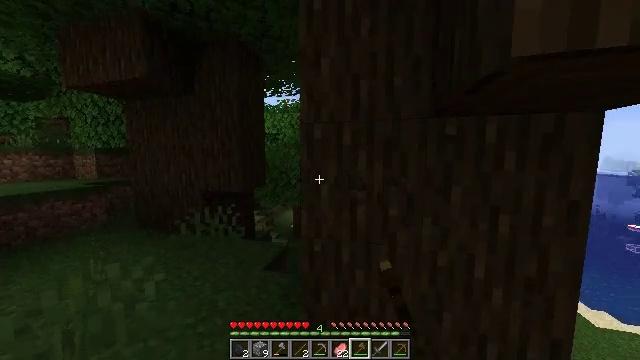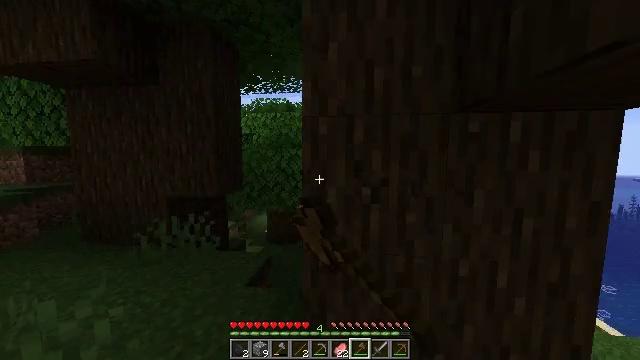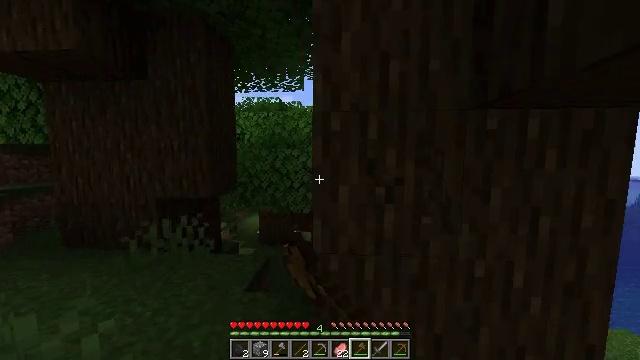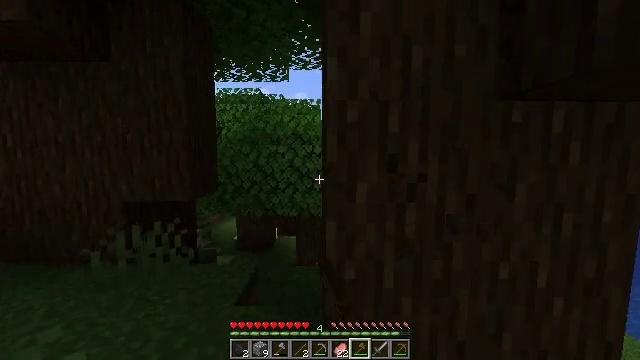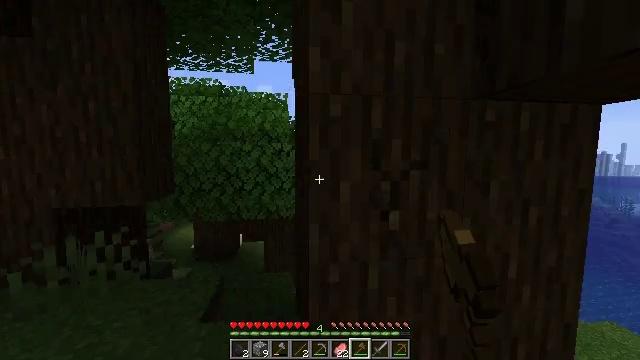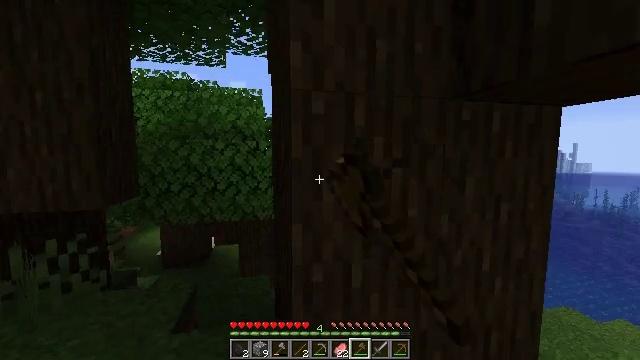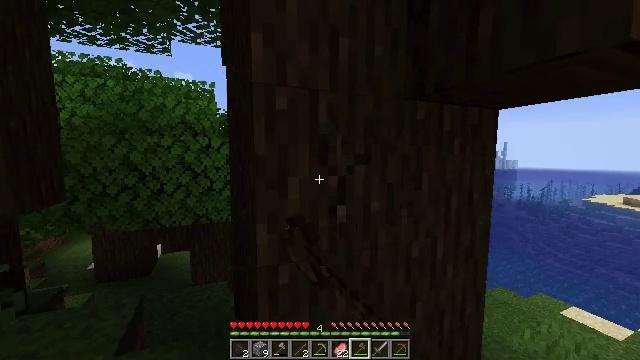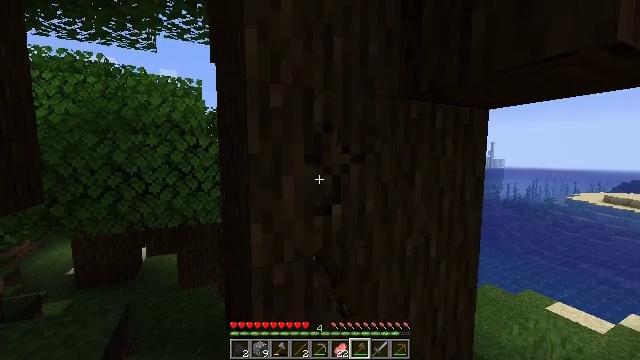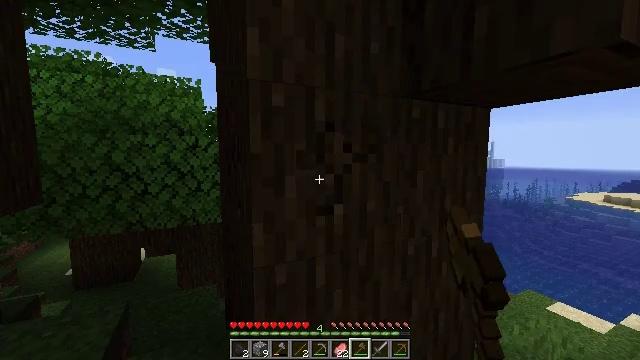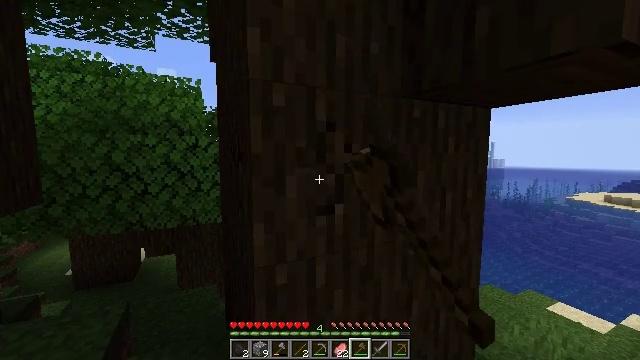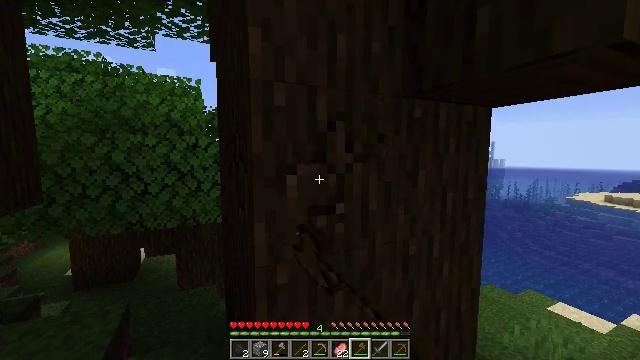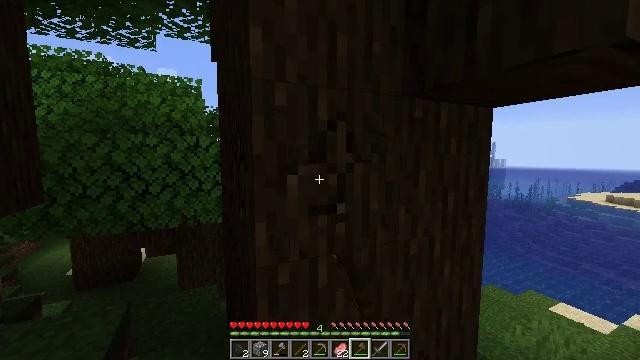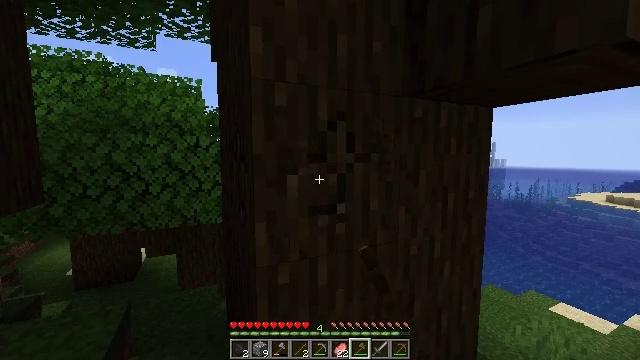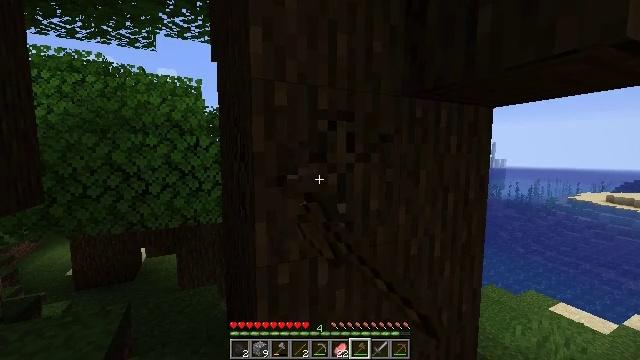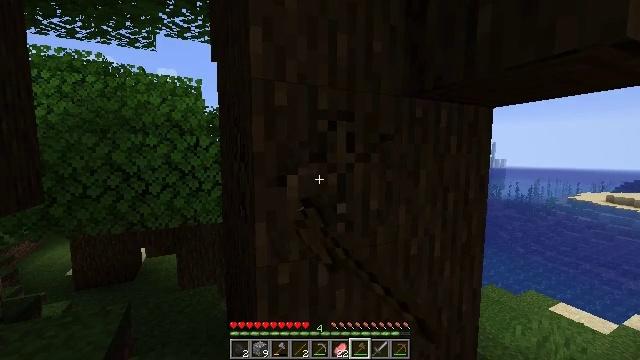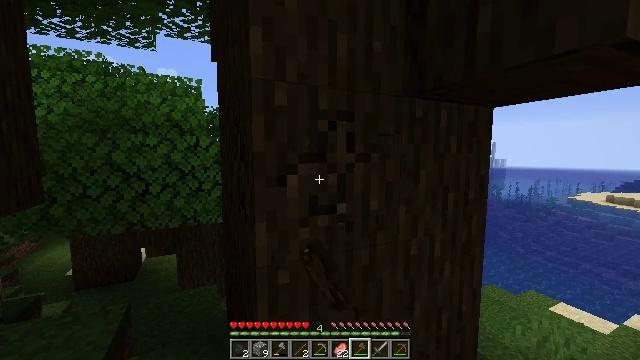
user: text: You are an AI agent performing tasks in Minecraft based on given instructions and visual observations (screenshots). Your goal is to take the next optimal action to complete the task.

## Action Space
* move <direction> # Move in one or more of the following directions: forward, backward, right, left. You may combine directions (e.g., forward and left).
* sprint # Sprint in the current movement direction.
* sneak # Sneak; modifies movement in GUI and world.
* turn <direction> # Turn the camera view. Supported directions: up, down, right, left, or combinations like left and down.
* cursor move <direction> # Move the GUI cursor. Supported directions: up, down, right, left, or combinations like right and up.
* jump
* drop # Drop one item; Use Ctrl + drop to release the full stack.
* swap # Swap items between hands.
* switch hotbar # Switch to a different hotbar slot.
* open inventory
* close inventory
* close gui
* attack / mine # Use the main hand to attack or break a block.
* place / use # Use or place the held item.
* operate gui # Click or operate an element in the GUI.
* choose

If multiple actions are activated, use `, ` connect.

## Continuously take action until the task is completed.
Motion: motion action
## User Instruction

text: Chop down the dark oak log.
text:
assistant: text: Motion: move forward and move left, turn right, attack / mine
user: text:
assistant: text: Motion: move left, turn right, attack / mine
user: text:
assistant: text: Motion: turn right, attack / mine
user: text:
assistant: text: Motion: turn right, attack / mine
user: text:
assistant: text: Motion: turn right, attack / mine
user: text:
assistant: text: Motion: turn right, attack / mine
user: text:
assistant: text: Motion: turn right, attack / mine
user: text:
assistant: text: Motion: attack / mine
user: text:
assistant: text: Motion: attack / mine
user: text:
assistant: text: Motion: attack / mine
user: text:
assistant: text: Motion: attack / mine
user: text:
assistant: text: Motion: attack / mine
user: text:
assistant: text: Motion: attack / mine
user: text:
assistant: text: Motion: attack / mine
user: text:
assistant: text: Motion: attack / mine
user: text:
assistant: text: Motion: attack / mine
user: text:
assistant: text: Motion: attack / mine
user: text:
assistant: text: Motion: attack / mine
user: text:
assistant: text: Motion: attack / mine
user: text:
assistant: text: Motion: attack / mine
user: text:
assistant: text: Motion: attack / mine
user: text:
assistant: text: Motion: attack / mine
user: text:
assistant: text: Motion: attack / mine
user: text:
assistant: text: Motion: attack / mine
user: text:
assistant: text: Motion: attack / mine
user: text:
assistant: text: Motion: attack / mine
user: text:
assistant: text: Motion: attack / mine
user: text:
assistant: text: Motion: attack / mine
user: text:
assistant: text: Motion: attack / mine
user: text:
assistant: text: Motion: attack / mine